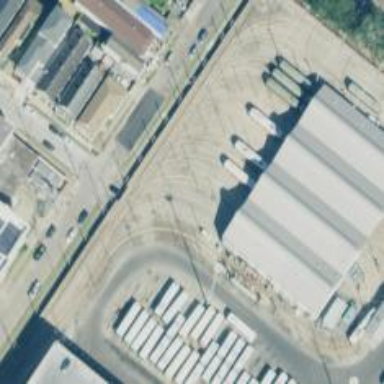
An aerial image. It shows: Tram railway passing through service yard.